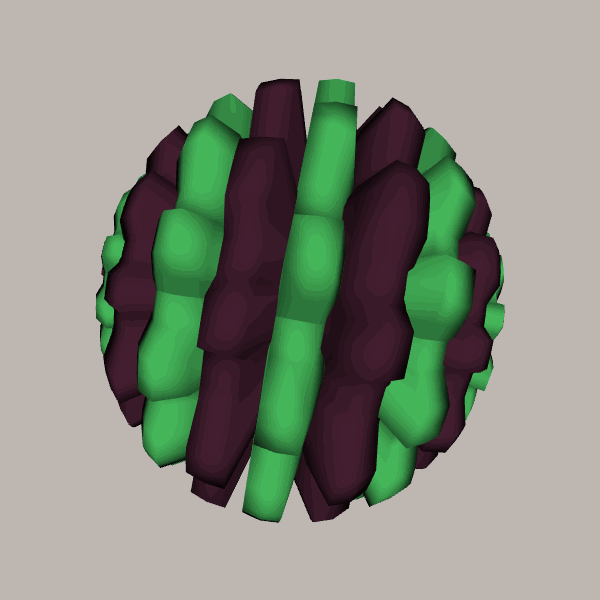
Background: light